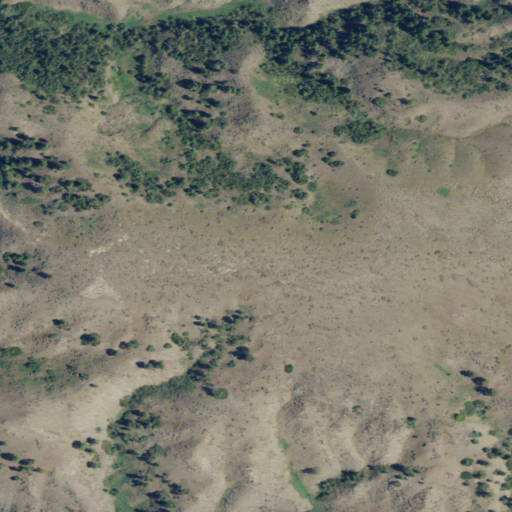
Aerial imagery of mountain in Montana named Smoky Johnson Hill containing shrub, evergreen forest, and grassland